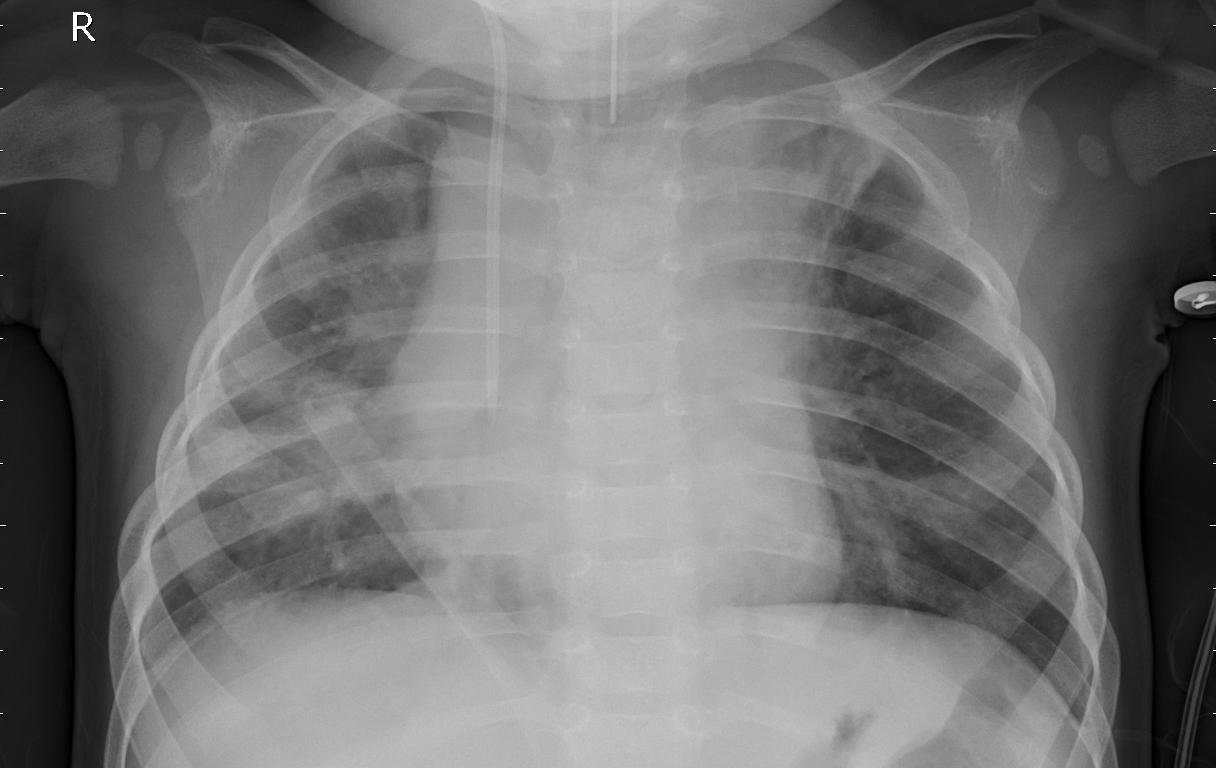
Diagnosis: PNEUMONIA